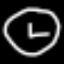
Label: clock